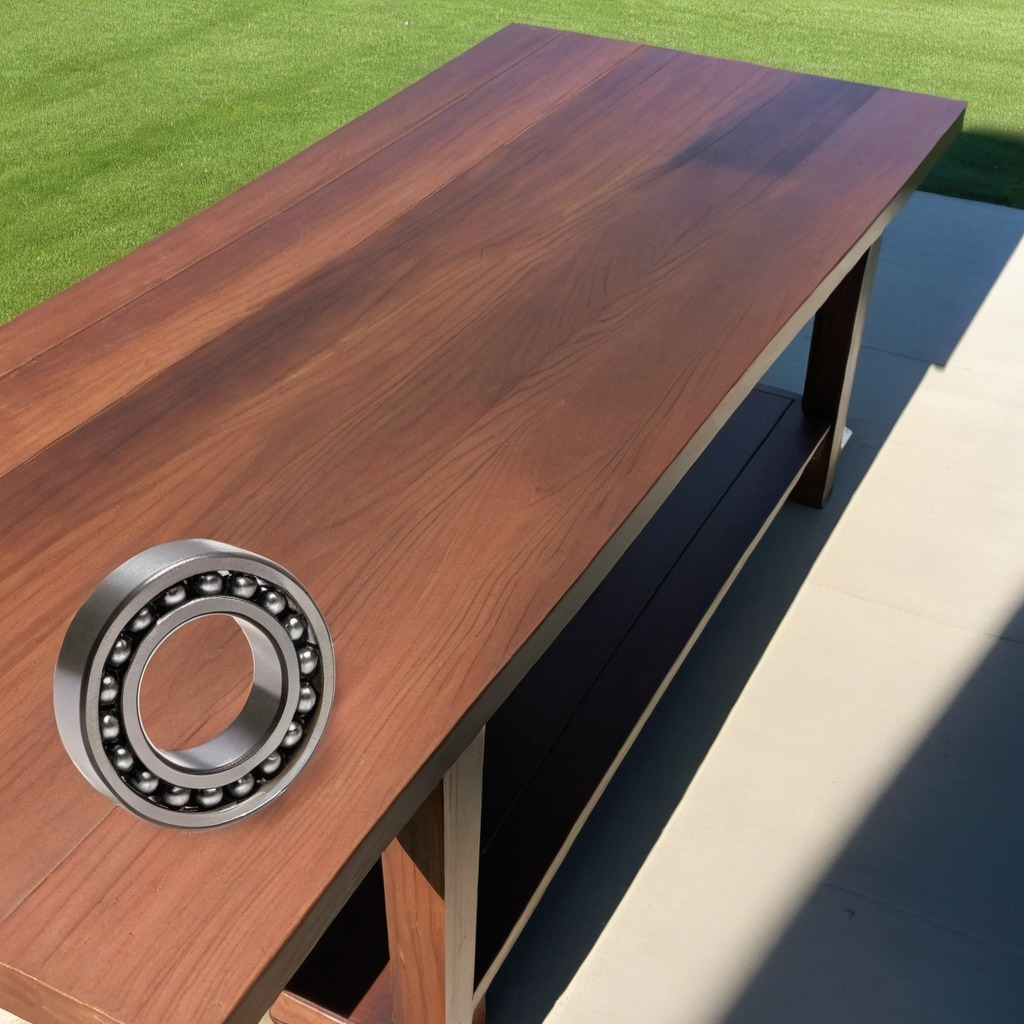
A metal ball bearing is lying on an isolated clean organized dark wood workbench in an outdoor DIY or construction setup afternoon light completely empty